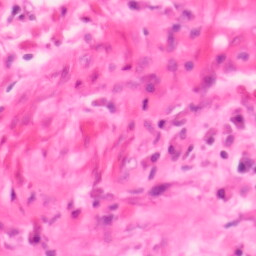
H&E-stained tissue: Colon